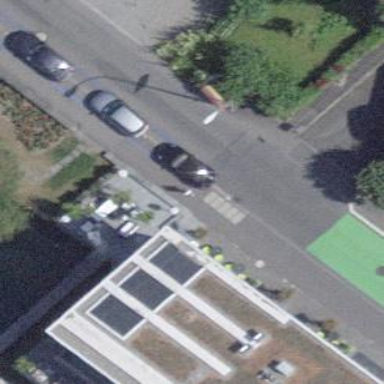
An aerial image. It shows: Flowerbed that is used for landscaping or gardening purposes.